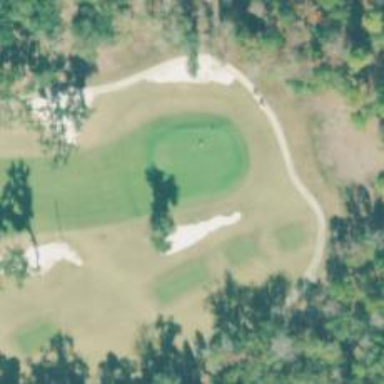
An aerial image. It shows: Golf hole.